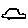
Label: car